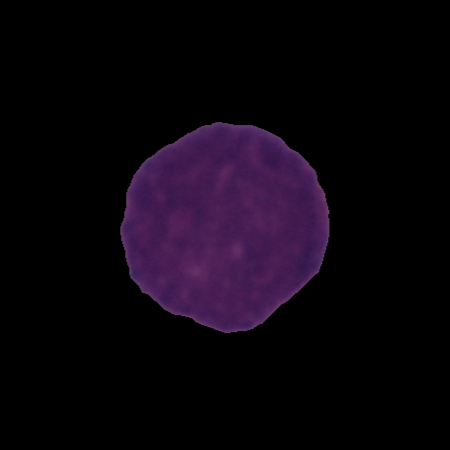
Label: cancer